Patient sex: M
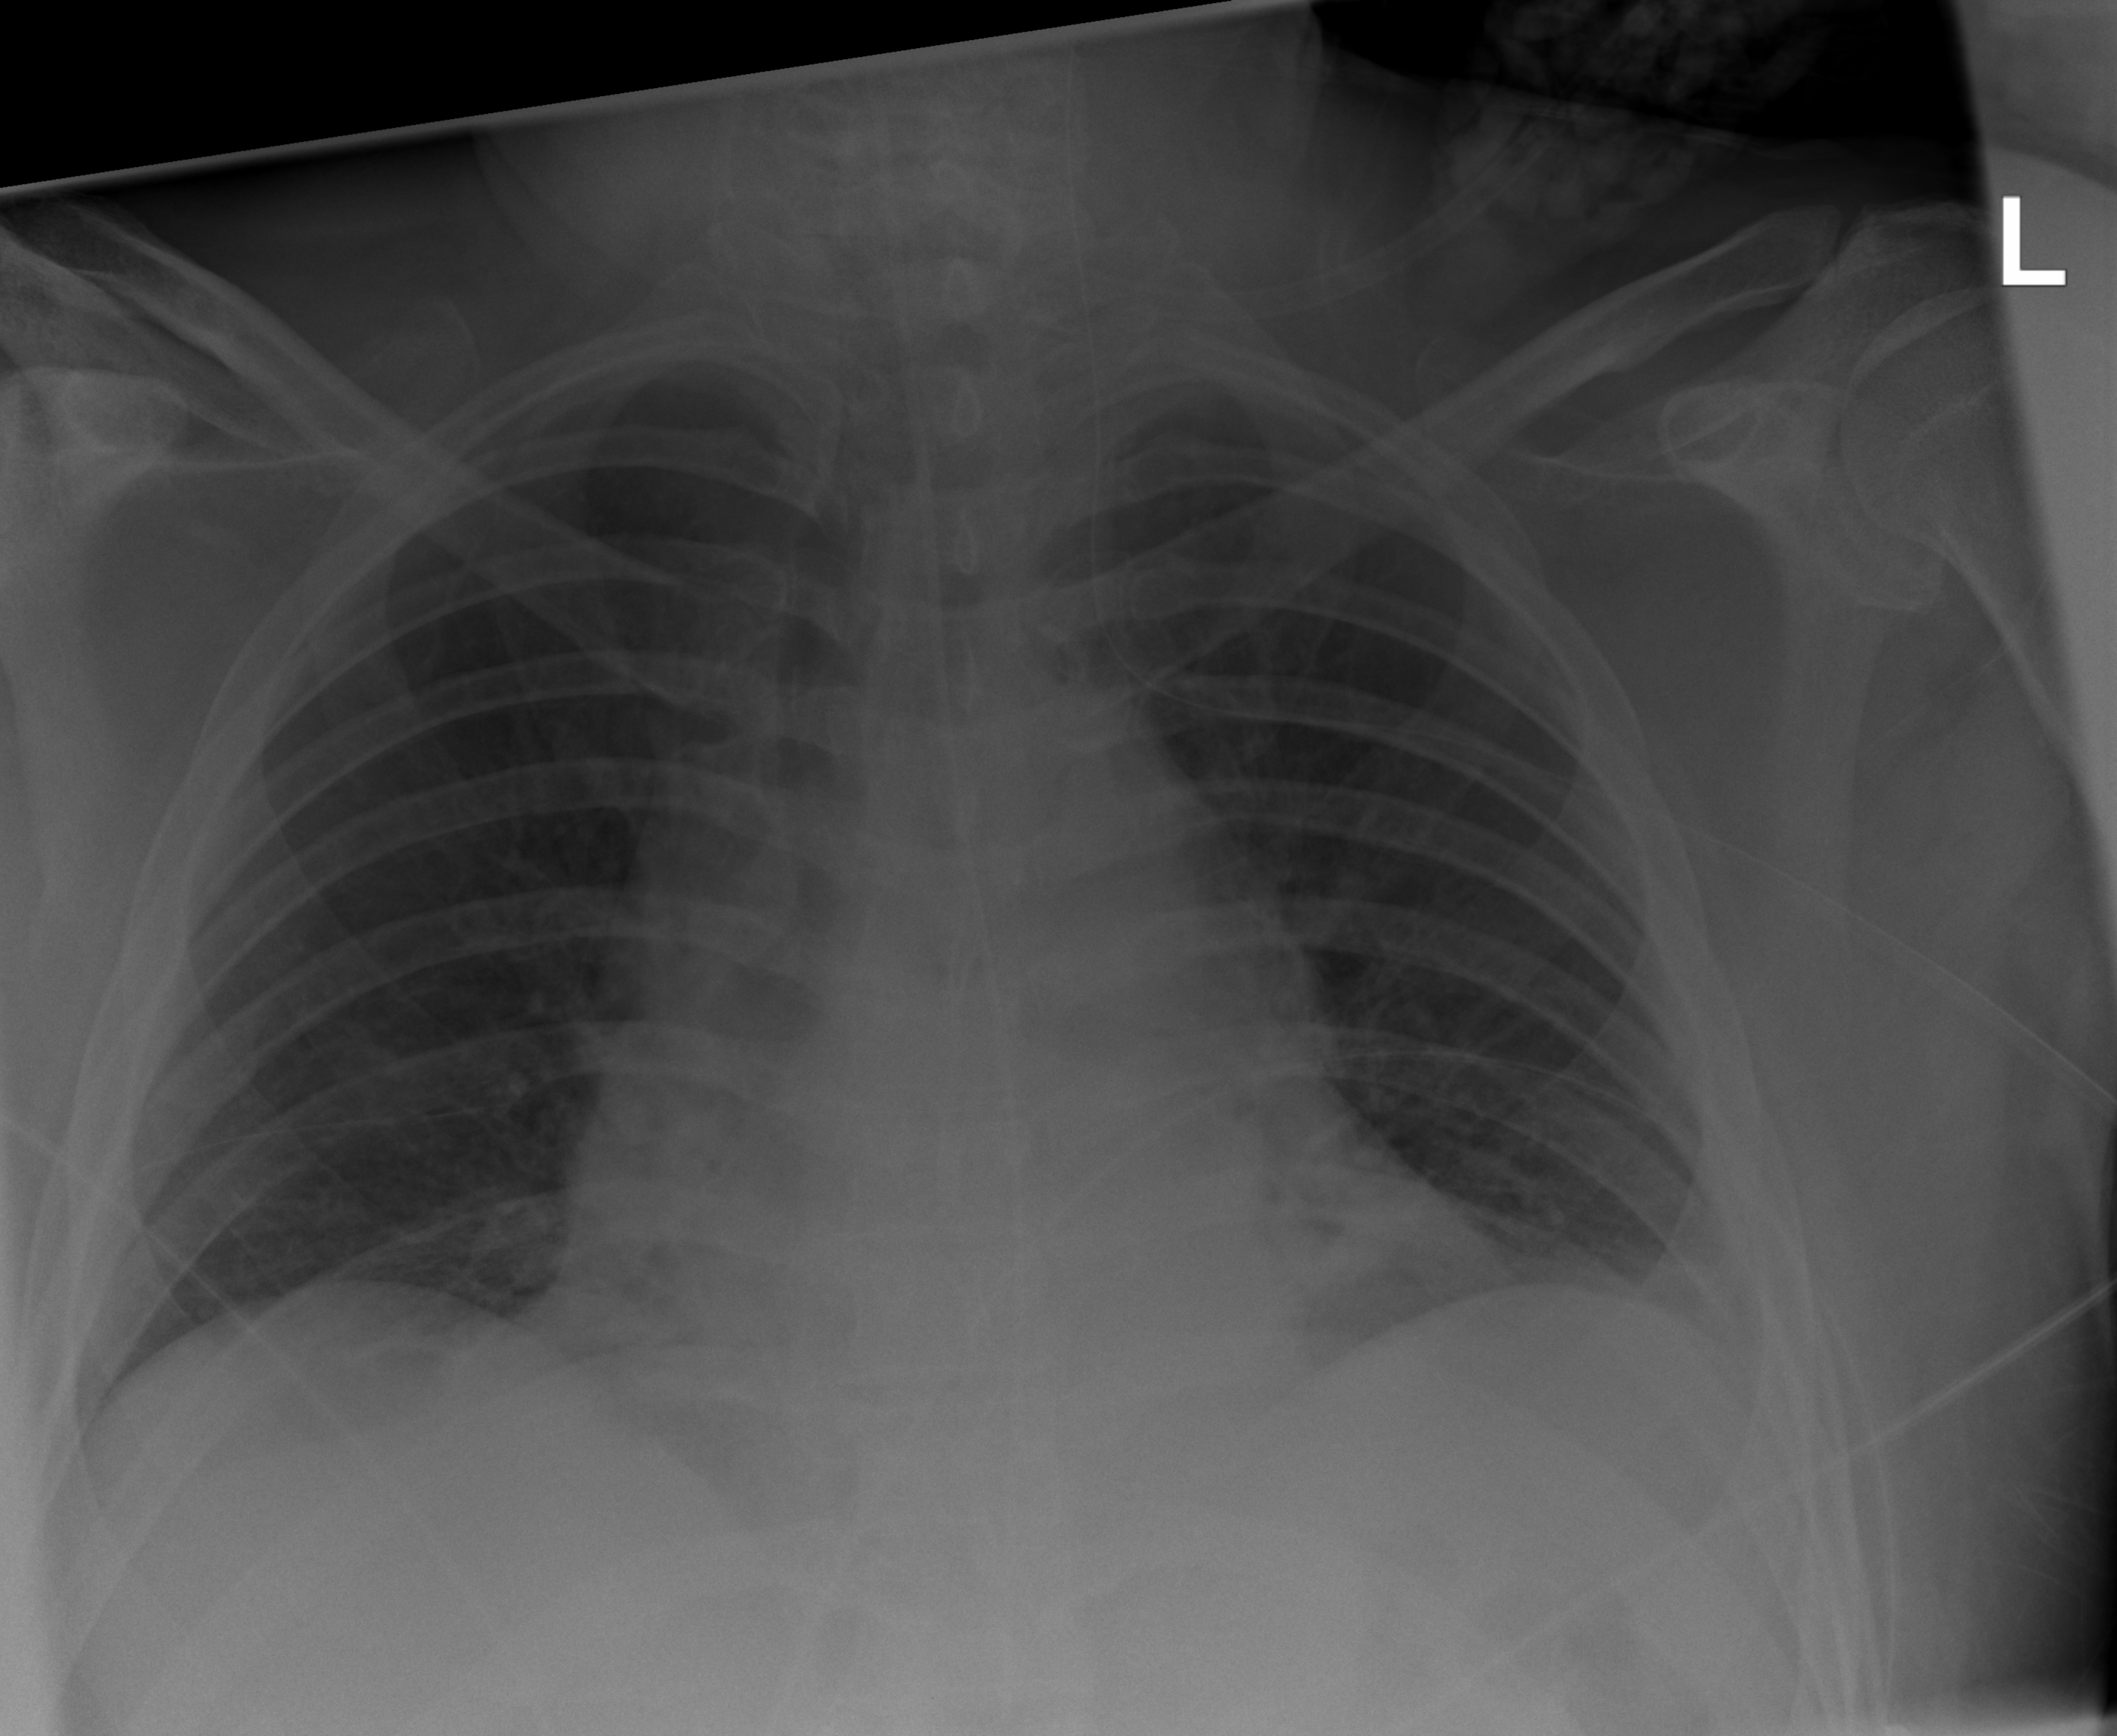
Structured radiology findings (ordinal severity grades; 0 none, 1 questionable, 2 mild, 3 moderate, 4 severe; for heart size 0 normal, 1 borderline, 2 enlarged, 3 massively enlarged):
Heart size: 2
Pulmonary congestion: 0
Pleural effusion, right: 0
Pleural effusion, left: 0
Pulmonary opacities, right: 0
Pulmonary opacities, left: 0
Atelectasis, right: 2
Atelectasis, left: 2